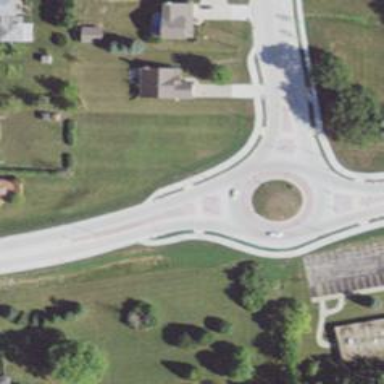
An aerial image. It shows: Marked crossing on path.